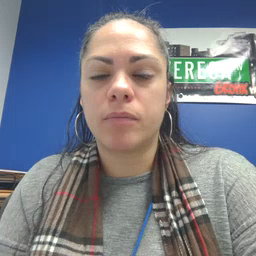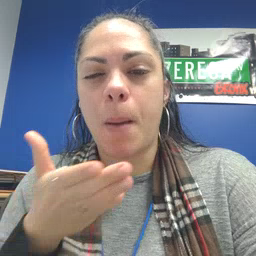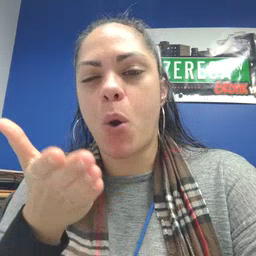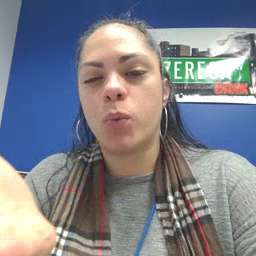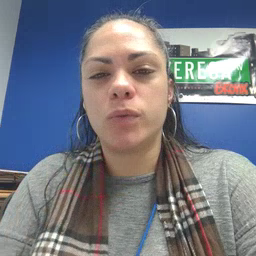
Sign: boat